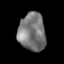
Tissue: skin
Cell type: Epithelial cells
Senescence score: 0.2491
Nuclear area (px): 1007
Mean DAPI intensity: 120.149